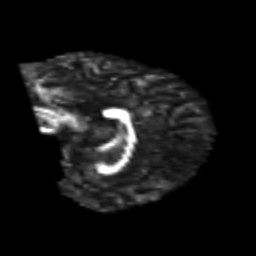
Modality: FA
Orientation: sagittal
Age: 25
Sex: male
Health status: healthy